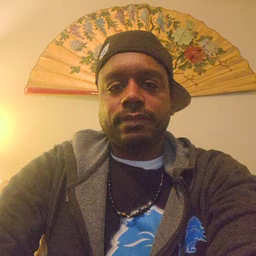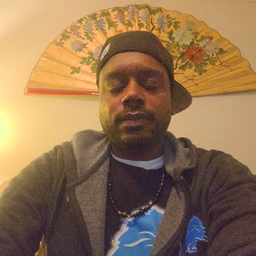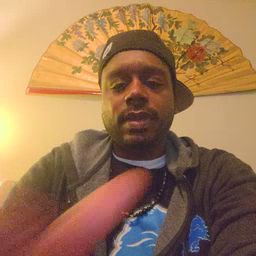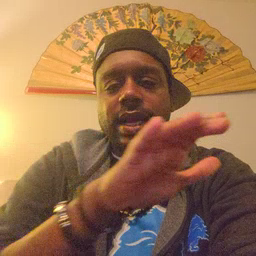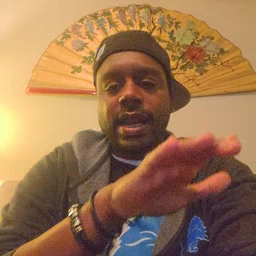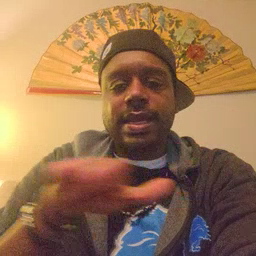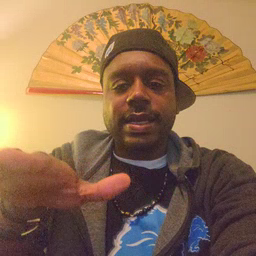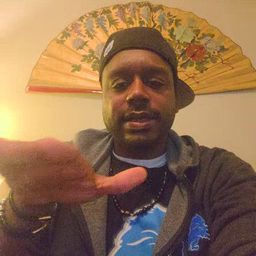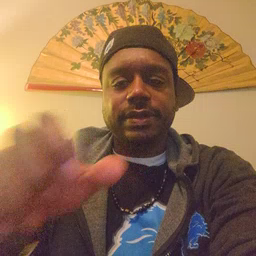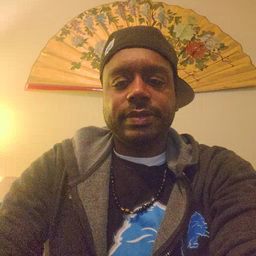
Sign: clean